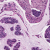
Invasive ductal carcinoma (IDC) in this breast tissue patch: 1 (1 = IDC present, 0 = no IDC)